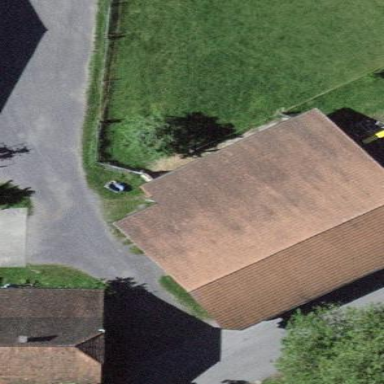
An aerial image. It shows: Barn.